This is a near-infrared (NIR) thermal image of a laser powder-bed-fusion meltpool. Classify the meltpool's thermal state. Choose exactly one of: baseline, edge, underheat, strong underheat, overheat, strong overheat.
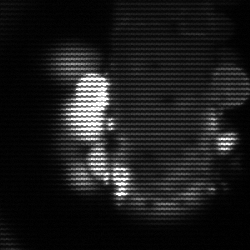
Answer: strong underheat